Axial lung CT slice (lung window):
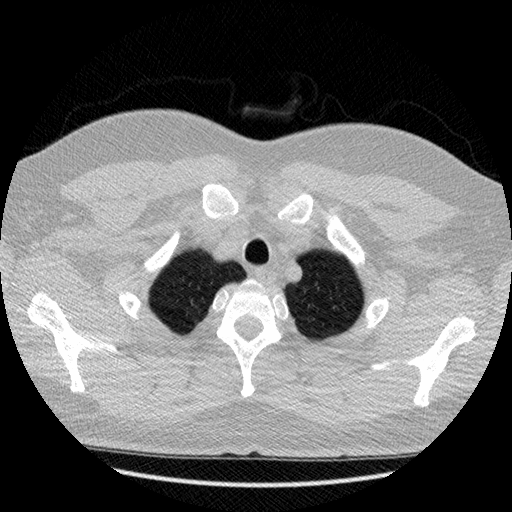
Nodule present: no